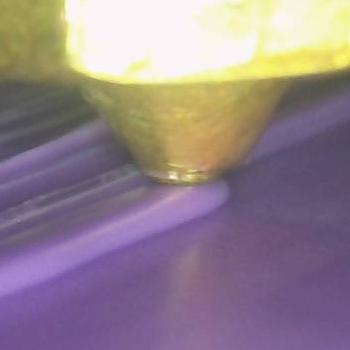
Flow rate: 300%